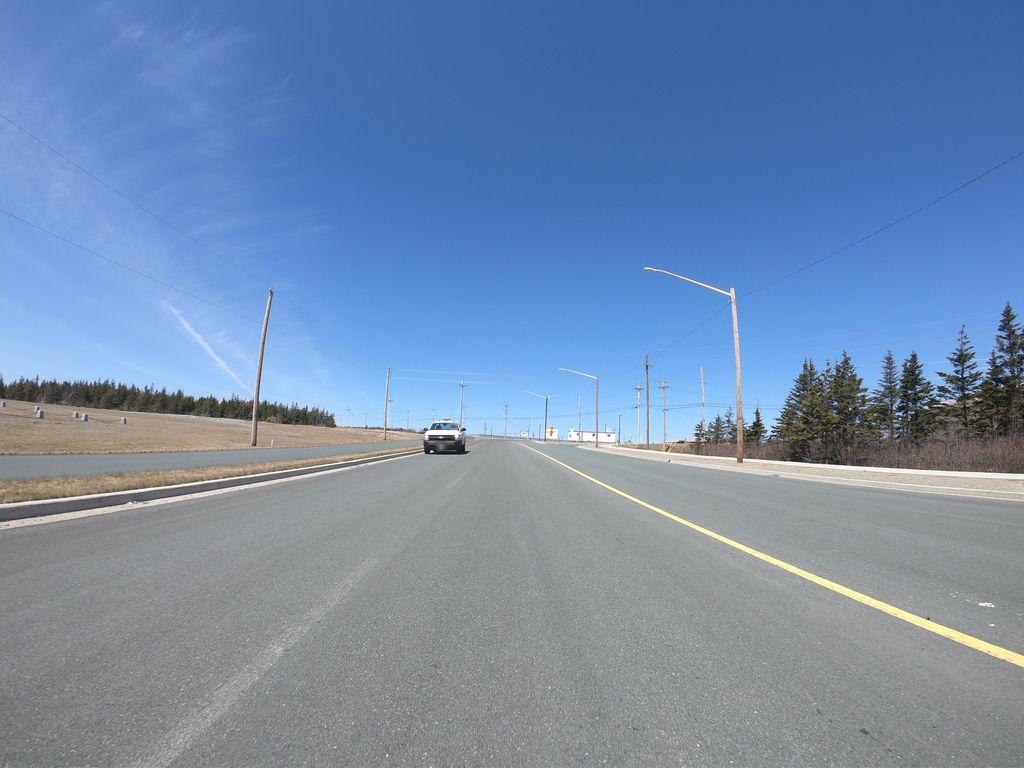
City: st_johns